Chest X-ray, PA view. Patient: 44 years old, sex F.
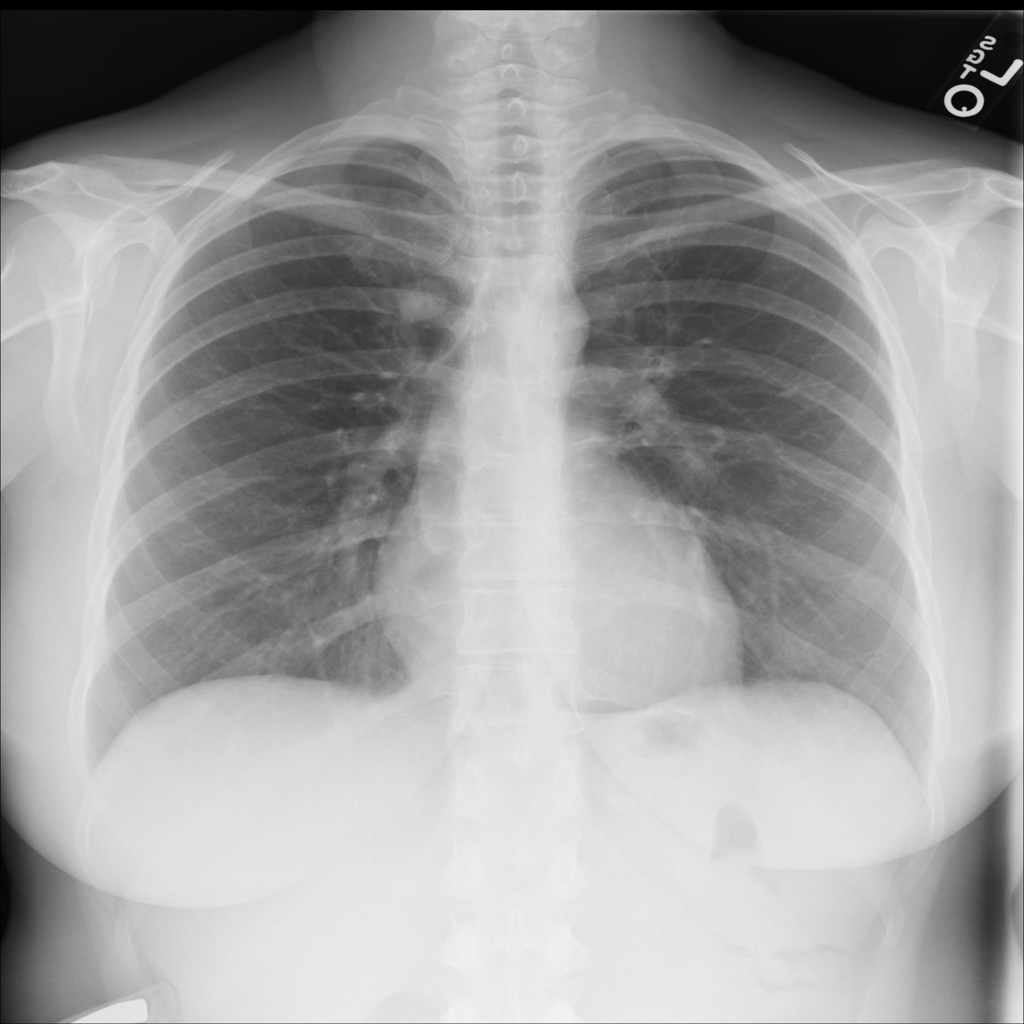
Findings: Nodule